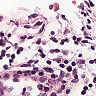
Metastatic tissue present: no